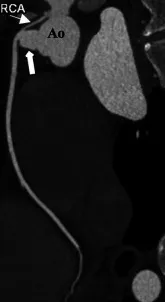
Postoperative CT coronary angiography images of the patient. (A) The proximal stenotic segment of the RCA (fine arrow) and the right coronary neo-ostium (bold arrow).
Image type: radiology (ct)